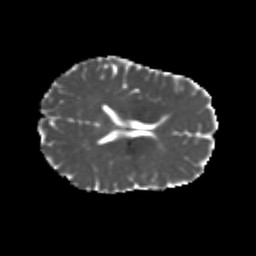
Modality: MD
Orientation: axial
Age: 22
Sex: female
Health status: healthy
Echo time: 0.074 s